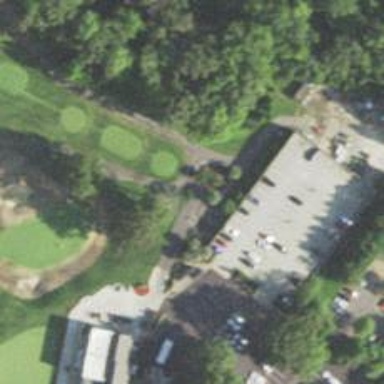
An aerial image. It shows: Service road used as golf cart path.